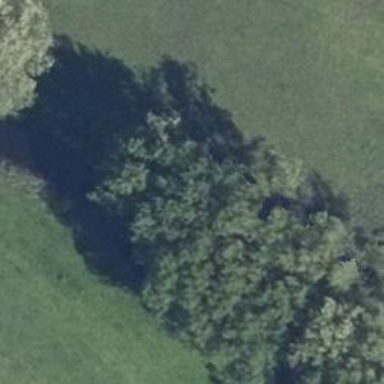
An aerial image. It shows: Row of deciduous broadleaved trees.